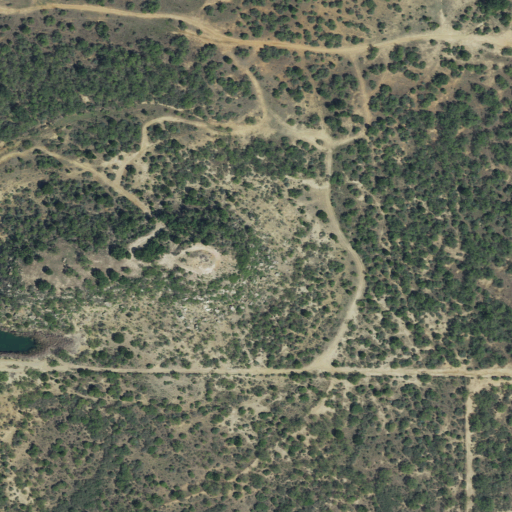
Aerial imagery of mountain in Texas named Packsaddle Hill containing shrub, open development, deciduous forest, and grassland